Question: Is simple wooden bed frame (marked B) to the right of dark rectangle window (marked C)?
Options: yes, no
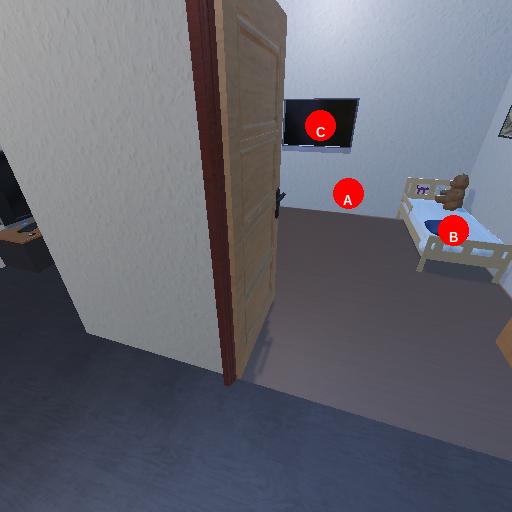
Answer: yes